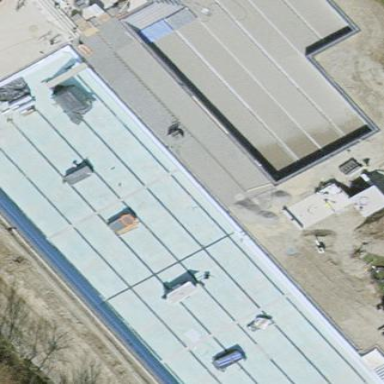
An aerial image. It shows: Swimming pool within leisure land area designed for swimming activities.